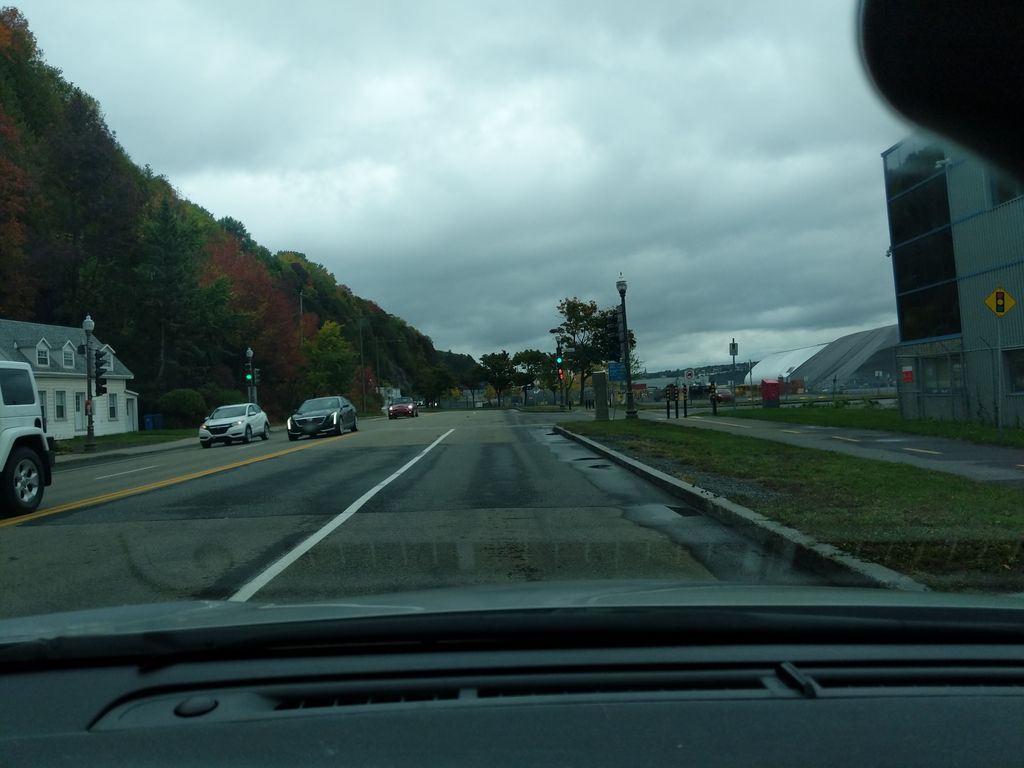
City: quebec_city